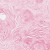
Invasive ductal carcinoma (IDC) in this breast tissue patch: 0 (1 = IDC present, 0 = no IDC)